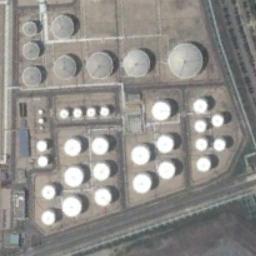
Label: storage_tank